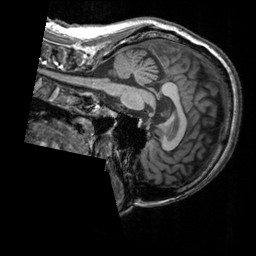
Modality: T1w
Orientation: sagittal
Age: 56
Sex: male
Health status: healthy
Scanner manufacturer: siemens
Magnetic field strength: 3 T
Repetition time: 2.3 s
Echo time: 0.00303 s